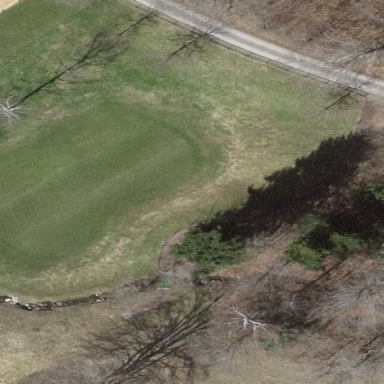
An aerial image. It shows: Green golf area with grass land use.